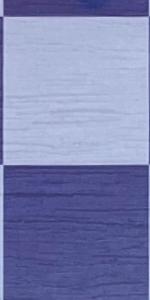
Label: Empty